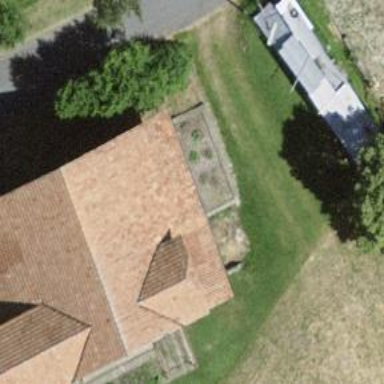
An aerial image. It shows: Rural barn.